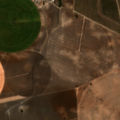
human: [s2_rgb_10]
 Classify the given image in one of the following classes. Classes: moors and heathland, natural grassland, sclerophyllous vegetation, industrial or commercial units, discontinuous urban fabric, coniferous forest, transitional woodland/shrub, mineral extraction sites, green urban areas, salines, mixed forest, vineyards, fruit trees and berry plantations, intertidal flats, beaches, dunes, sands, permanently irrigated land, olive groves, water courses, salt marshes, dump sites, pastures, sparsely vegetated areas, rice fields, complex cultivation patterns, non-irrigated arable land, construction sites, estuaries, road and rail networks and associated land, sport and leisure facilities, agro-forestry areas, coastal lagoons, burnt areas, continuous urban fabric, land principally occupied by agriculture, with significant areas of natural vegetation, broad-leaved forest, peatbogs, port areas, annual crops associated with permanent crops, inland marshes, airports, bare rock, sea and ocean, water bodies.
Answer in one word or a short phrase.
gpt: non-irrigated arable land, permanently irrigated land, olive groves